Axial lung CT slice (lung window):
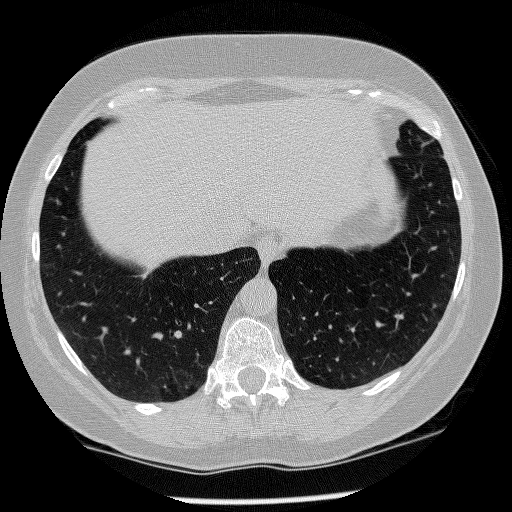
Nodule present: no